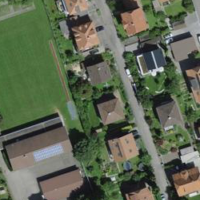
EUNIS habitat code: 54
Species observed at this site:
Deilephila porcellus